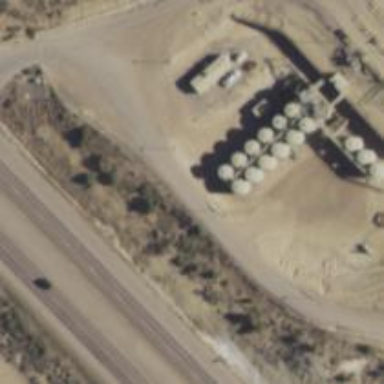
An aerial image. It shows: Storage tank with man-made structure.